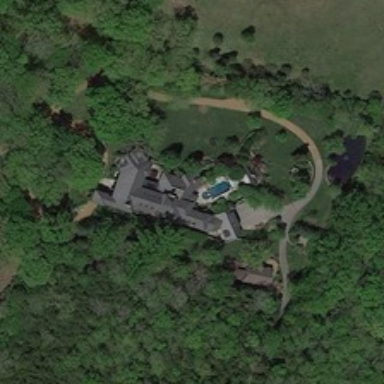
Many green trees are around a building with a swimming pool .